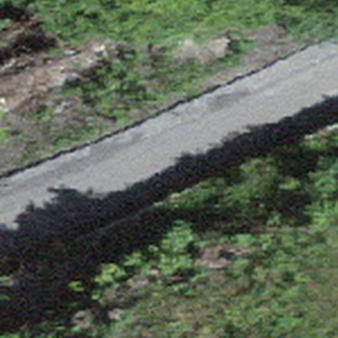
Label: other